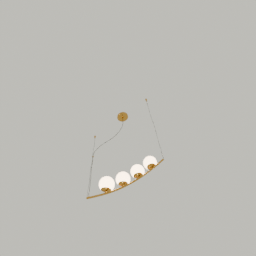
Label: lighting